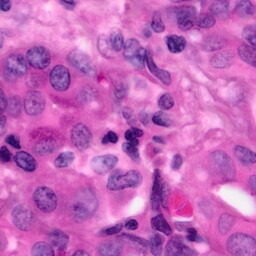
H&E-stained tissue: Pancreatic